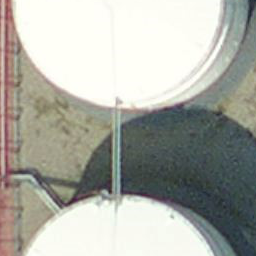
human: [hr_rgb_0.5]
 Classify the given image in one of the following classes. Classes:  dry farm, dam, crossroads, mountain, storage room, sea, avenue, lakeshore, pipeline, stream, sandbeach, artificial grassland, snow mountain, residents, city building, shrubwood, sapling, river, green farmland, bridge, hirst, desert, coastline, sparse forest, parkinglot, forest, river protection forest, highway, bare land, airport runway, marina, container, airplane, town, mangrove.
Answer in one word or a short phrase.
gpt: storage room